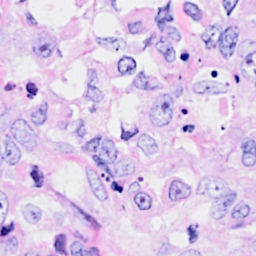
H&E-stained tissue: Breast